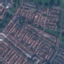
Land use / land cover class: Residential